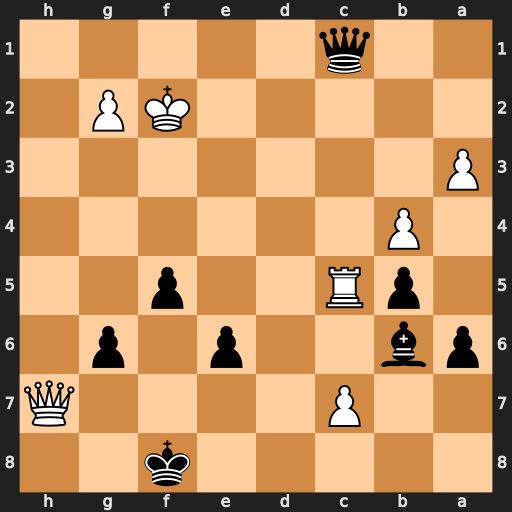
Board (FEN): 5k2/2P4Q/pb2p1p1/1pR2p2/1P6/P7/5KP1/2q5
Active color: b
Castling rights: -
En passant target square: -
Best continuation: Bxc5+ bxc5 Qxc5+